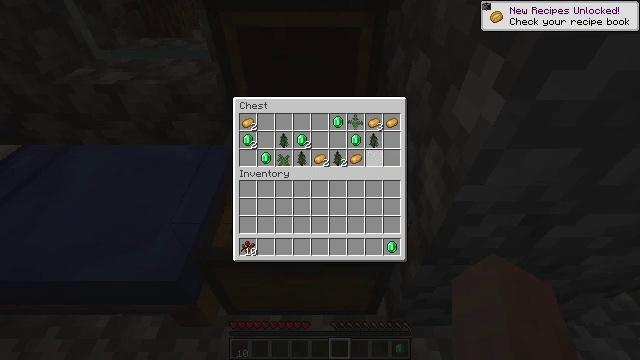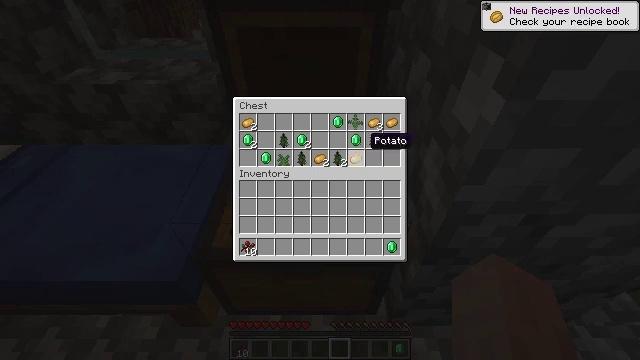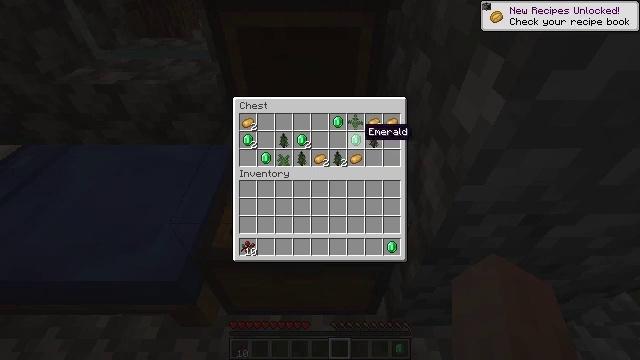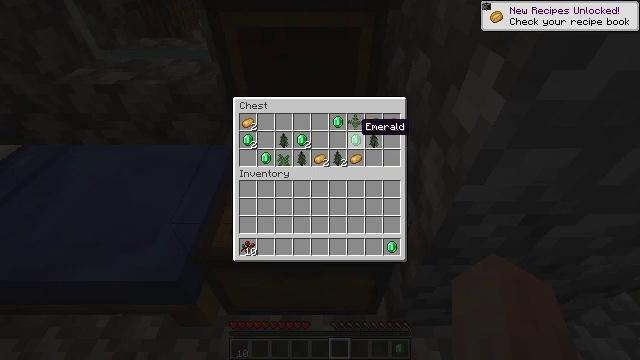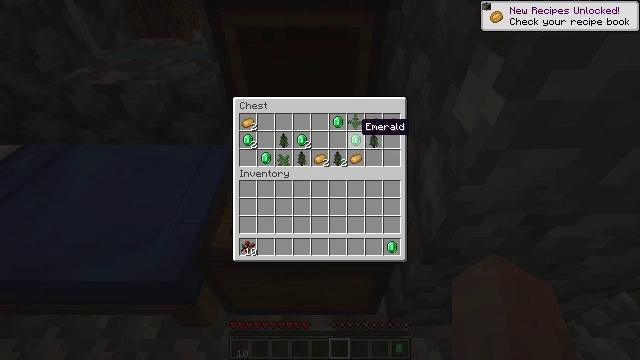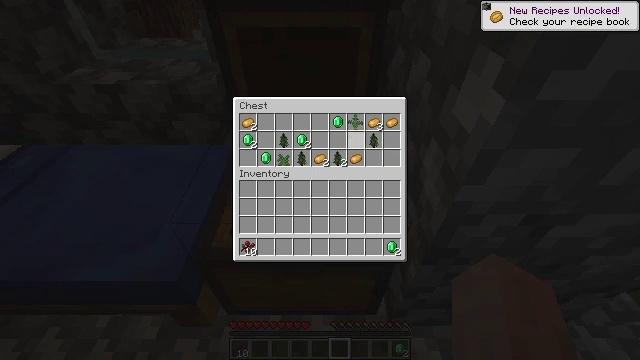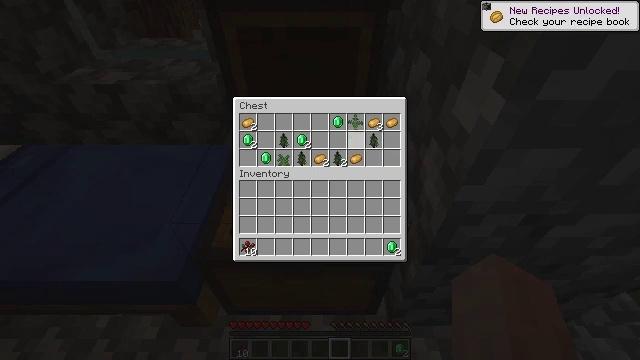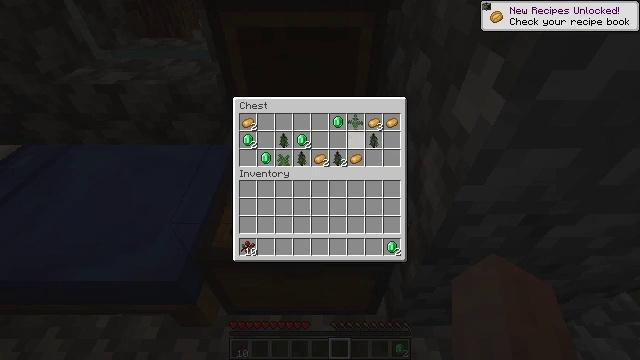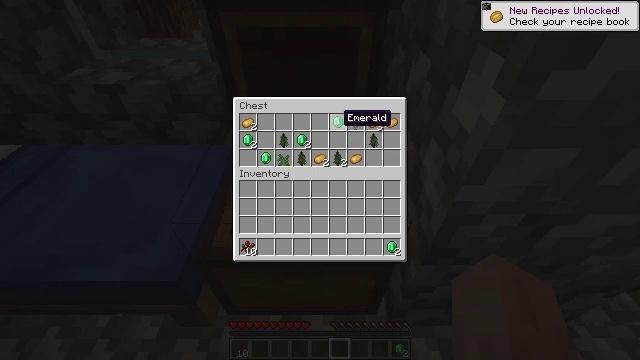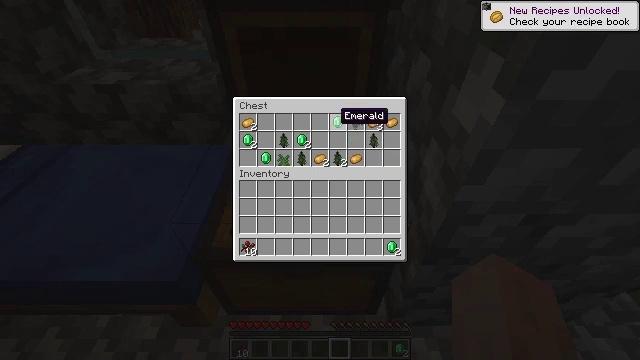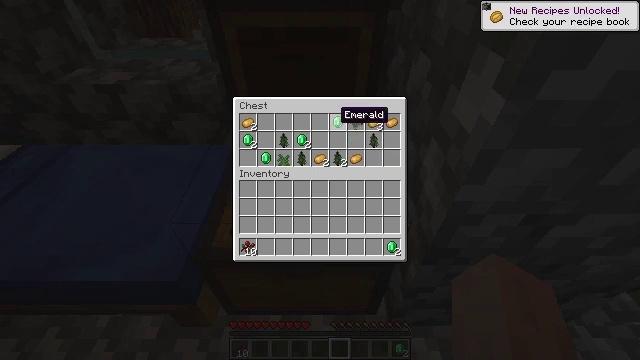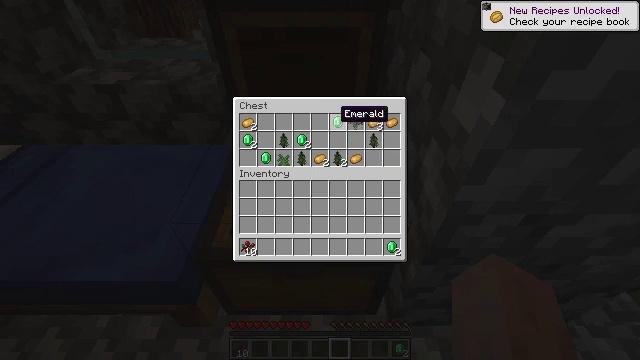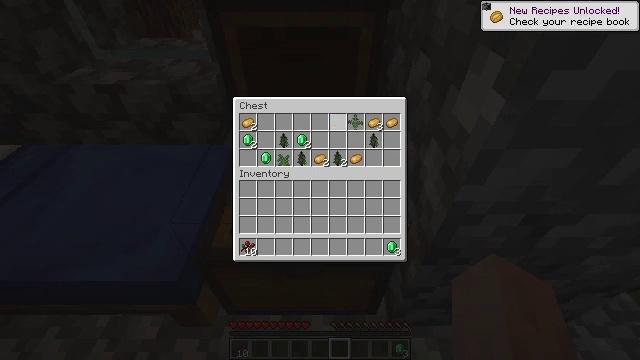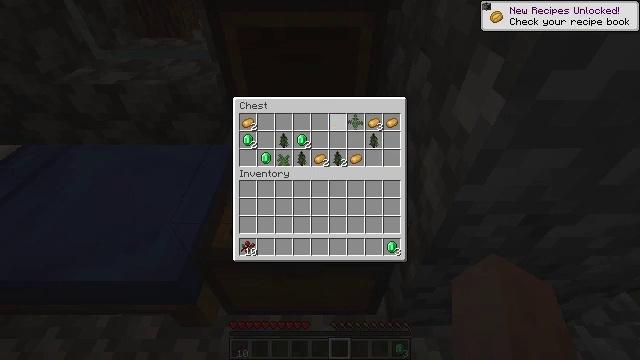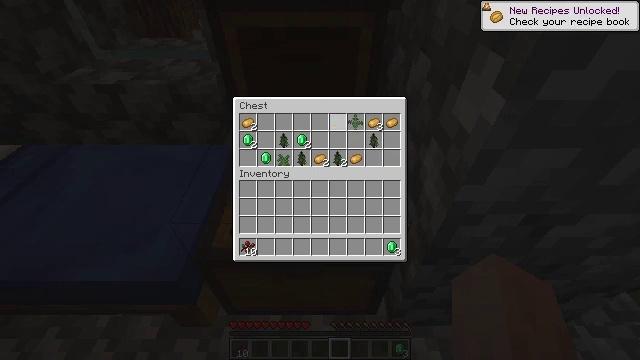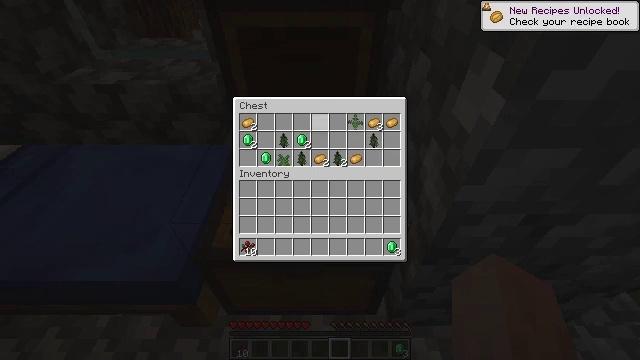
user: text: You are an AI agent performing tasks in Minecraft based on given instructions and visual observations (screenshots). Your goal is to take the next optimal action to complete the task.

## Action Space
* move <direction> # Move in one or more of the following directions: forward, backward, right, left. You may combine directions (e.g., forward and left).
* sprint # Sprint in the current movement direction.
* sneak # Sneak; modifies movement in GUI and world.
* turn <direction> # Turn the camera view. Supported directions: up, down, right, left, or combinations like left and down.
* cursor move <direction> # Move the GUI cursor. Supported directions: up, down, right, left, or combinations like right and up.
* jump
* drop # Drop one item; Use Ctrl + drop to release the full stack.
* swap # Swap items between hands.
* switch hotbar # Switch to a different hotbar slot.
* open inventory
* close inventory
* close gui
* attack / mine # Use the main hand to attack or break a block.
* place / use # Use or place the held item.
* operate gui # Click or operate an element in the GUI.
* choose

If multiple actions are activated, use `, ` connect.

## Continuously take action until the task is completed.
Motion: motion action
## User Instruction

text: Pick up the purple carpet from the ground.
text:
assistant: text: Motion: sneak
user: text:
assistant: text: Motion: sneak, cursor move up
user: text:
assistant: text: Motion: sneak
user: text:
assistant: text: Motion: sneak
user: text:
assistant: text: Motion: sneak, operate gui
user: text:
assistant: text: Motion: sneak, operate gui
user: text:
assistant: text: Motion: sneak, operate gui
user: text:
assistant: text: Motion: sneak, cursor move left
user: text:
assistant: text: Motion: sneak
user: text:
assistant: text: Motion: sneak
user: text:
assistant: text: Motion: sneak
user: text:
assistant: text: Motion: sneak, operate gui
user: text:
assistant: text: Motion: sneak, operate gui
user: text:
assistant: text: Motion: sneak, operate gui
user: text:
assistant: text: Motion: sneak, cursor move left
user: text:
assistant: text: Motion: sneak, cursor move left
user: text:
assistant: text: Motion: sneak, cursor move left
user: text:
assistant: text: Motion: sneak
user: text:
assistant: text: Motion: sneak
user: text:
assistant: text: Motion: sneak, operate gui
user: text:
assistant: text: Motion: sneak, operate gui
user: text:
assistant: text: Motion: sneak, operate gui
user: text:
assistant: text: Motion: sneak
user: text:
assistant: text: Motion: sneak, cursor move left
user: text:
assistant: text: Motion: sneak, cursor move left
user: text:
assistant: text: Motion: sneak
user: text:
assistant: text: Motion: sneak
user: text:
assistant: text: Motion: sneak
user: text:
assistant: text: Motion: sneak
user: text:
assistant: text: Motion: sneak